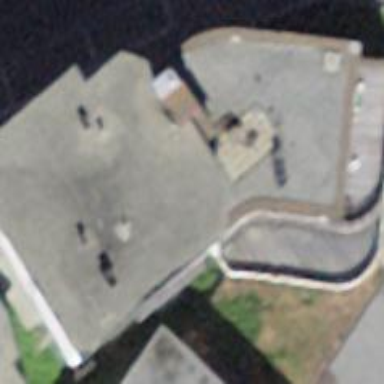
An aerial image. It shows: Restaurant.